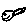
Label: fish